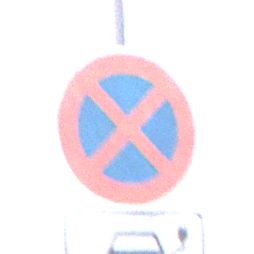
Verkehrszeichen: AbsolutesHalteverbot
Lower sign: HinweisDurchSinnbild22
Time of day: MorningAfternoon
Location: Outdoor (Suburban)
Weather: Overcast
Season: NotSpecified
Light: Natural